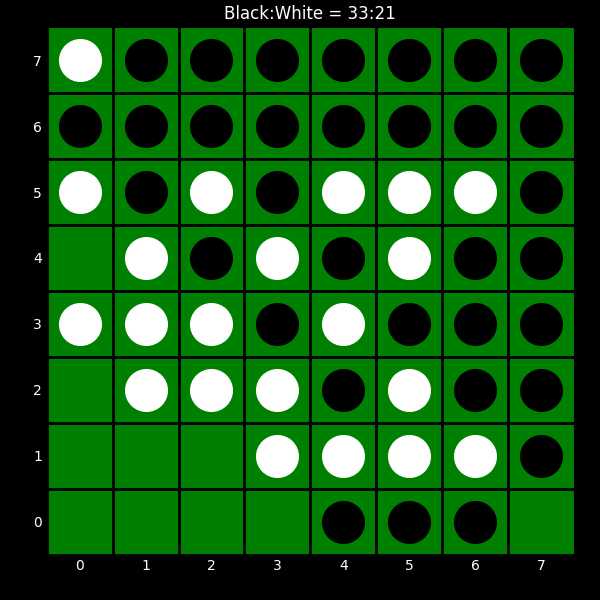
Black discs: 33
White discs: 21